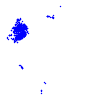
Particle: electron